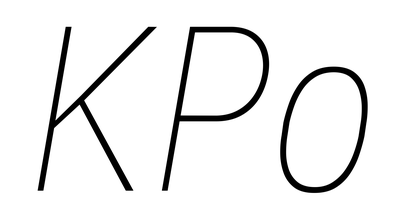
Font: Roboto-Italic_Condensed_Thin_Italic